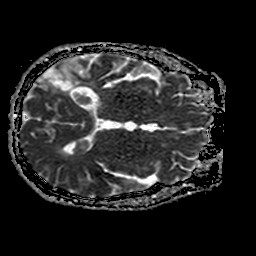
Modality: ADC
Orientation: axial
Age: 63
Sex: male
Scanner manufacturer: philips
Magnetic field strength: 1.5 T
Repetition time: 3.648 s
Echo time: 0.09255 s